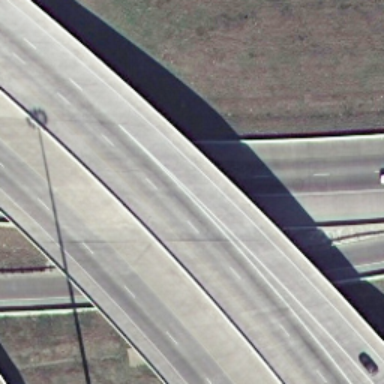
Two wide roads go across another roads diagonally .